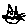
Label: cat